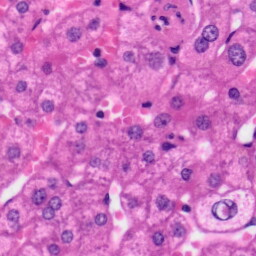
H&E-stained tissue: Liver